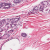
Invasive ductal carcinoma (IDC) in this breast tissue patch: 0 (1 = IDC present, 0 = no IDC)